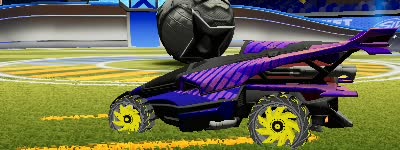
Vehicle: aftershock